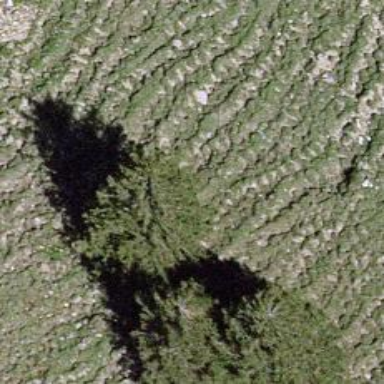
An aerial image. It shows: Needle-leaved tree in natural setting.